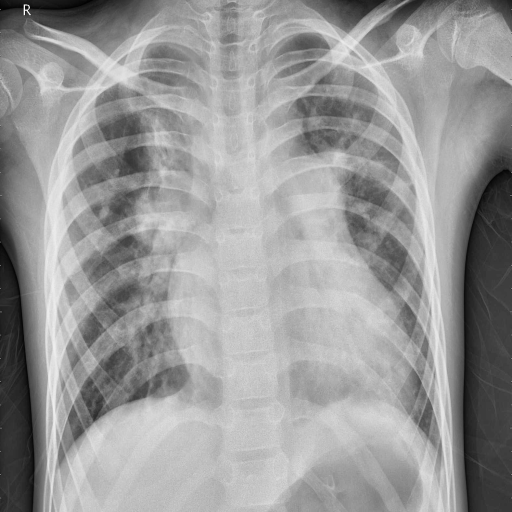
Finding: PNEUMONIA